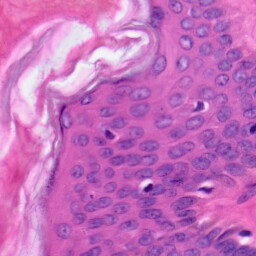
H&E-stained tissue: Skin